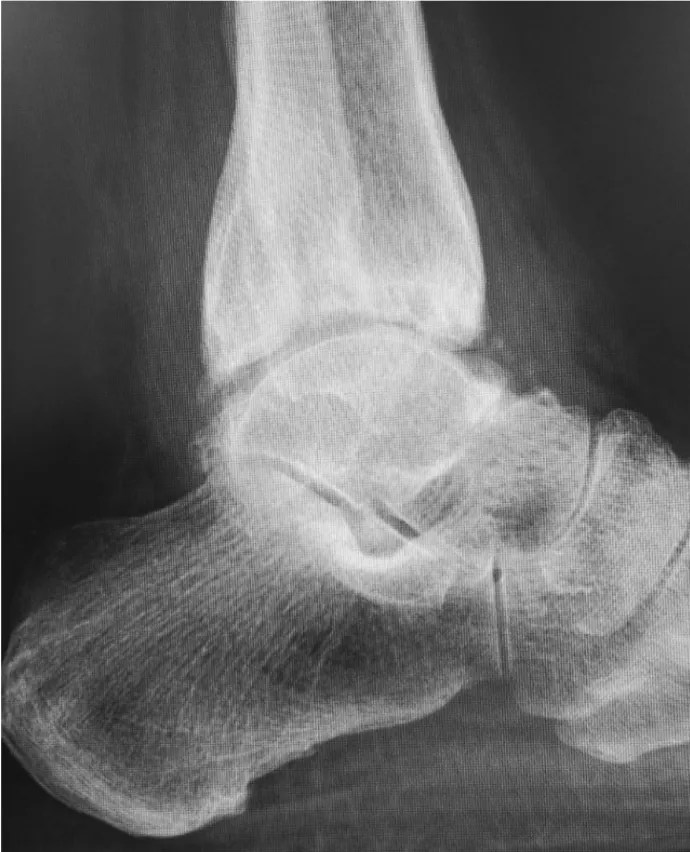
Preoperative plain radiography images. Lateral view.
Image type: radiology (x_ray)